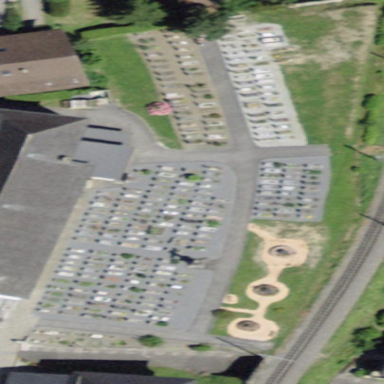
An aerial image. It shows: Cemetery.